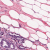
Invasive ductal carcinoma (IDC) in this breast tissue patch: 1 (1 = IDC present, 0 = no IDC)